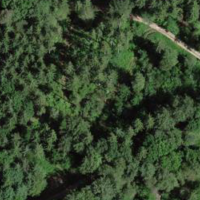
EUNIS habitat code: 44
Species observed at this site:
Stachys sylvatica